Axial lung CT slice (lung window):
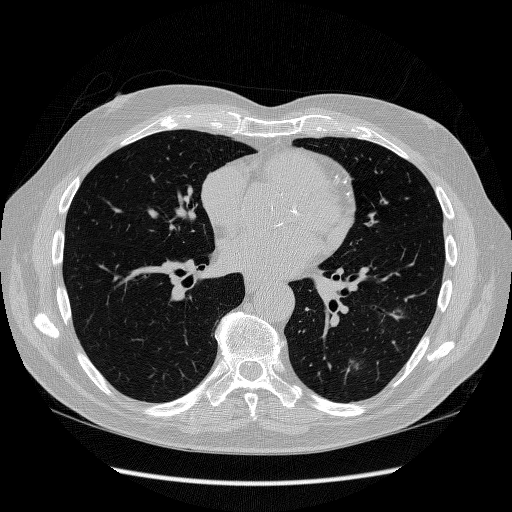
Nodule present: yes
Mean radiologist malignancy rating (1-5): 3.333